Question: here is the code for the plot including the legend:
'''
png(filename=paste0(filename2, SubNameStr, "_", date, "_", BlankUncertainty, "-percent-blank-unc_", "no_add_unc", "_", " (R#_yyyy-mm-dd_hh-mm-ss).png"),
type="cairo",
units="cm",
width=30,
height=15,
pointsize=12,
res=resolution)
par(mar =c(10, 4, 4, 2)+0.1)
plotCI(1:abscissa,
LoopVariable[ ,"F_corrected_normed"],
xlim=c(0, abscissa + 1),
ylim=c(LoopVariable[1,"weighted_mean_fraction_modern"] - (LoopVariable[1,"weighted_mean_fraction_modern"] * y),
LoopVariable[1,"weighted_mean_fraction_modern"] + (LoopVariable[1,"weighted_mean_fraction_modern"] * y)),
xaxs="i",
yaxs="i",
uiw=LoopVariable[ ,"F_corrected_normed_error_NOSYSERR"], err="y",
main=(LoopVariable[1,"Samples..Sample_ID"]),
xlab="", ylab="F_modern",
pch=19
)
if (LoopVariable[1,"Job..R"] == "14047/2")
abline(h=IAEA_C2consensus, lwd=1, col="blue", lty=11)
if (LoopVariable[1,"Job..R"] == "18331/3")
abline(h=TIRI_Iconsensus, lwd=1, col="blue", lty=11)
if (LoopVariable[1,"Job..R"] == "24889/3")
abline(h=FIRI_Cconsensus, lwd=1, col="blue", lty=11)
if (LoopVariable[1,"Job..R"] == "18331/4")
abline(h=TIRI_Jconsensus, lwd=1, col="blue", lty=11)
if (LoopVariable[1,"Job..R"] == "24889/4")
abline(h=FIRI_DFconsensus, lwd=1, col="blue", lty=11)
if (LoopVariable[1,"Job..R"] == "24889/5")
abline(h=FIRI_Econsensus, lwd=1, col="blue", lty=11)
if (LoopVariable[1,"Job..R"] == "24889/9")
abline(h=FIRI_Iconsensus, lwd=1, col="blue", lty=11)
abline(h=LoopVariable[1,"weighted_mean_fraction_modern"], lwd=1, col="red")
mtext(paste0("no additional error added, ", BlankUncertainty, " Blk unc, ", date))
if (LoopVariable[1,"Job..R"] == "14047/2") {
legend("bottom",
xpd = TRUE,
inset=c(0,-0.6),
legend=c(paste0("degrees of freedom = ", LoopVariable[1,"degrees_of_freedom"]),
paste0("Chi square = ", LoopVariable[1,"Chi_square"]),
paste0("Chi square reduced = ", LoopVariable[1,"Chi_square_reduced"]),
paste0(" F_weighted_mean = ", LoopVariable[1,"weighted_mean_fraction_modern"]),
paste0(" F_consensus = ", IAEA_C2consensus))
)
}
else {
legend("bottom",
xpd = TRUE,
inset=c(0,-0.6),
legend=c(paste0("degrees of freedom ", LoopVariable[1,"degrees_of_freedom"]),
paste0("Chi square ", LoopVariable[1,"Chi_square"]),
paste0("Chi square reduced ", LoopVariable[1,"Chi_square_reduced"]),
paste0(lty=1, col="red", " F_weighted_mean = ", LoopVariable[1,"weighted_mean_fraction_modern"])
)
)}
dev.off()
'''
The question I have is, How can I add a short red and blue line to my last to lines for the legend so that the F_consensus and the F_weighted_mean values are visible dedicated to the right colored 'abline' in the plot.
Here is the plot produced form my sample code:

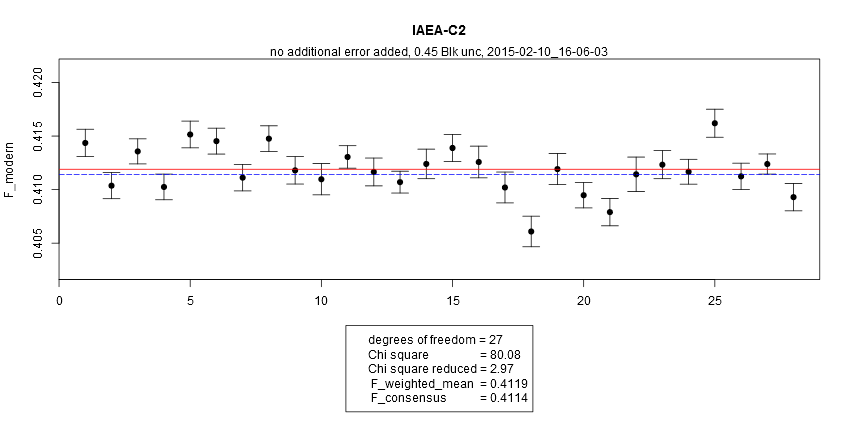
Answer: you want to specify the parameters 'lty' and 'col' like this:
'''
legendText <- c(paste0("degrees of freedom = ", LoopVariable[1,"degrees_of_freedom"]),
paste0("Chi square = ", LoopVariable[1,"Chi_square"]),
paste0("Chi square reduced = ", LoopVariable[1,"Chi_square_reduced"]),
paste0(" F_weighted_mean = ", LoopVariable[1,"weighted_mean_fraction_modern"]),
paste0(" F_consensus = ", IAEA_C2consensus))
legend("bottom",
legendText,
xpd = TRUE,
inset=c(0,-0.6),
col = c(NA,NA,NA,'red','blue'),
lty = c(NA,NA,NA,1,2))
'''
I usually supply the text labels positionally (second or third argument depending), since it's confusing that here is an argument called 'legend' to the function 'legend()'.